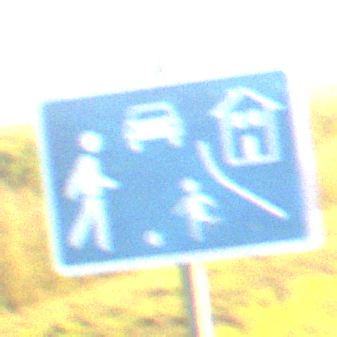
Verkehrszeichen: BeginnVerkehrsberuhigterBereich
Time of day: SunriseSunset
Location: Outdoor (RoadRail)
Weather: Clear
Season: NotSpecified
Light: Natural